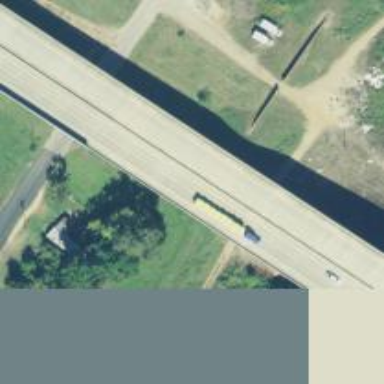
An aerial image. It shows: Bridge over trunk highway with expressway.